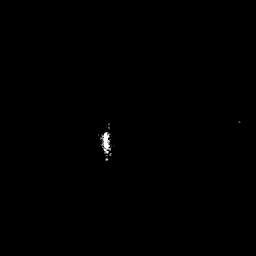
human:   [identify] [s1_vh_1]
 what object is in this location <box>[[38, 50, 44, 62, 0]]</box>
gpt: <ref>1 small ship at the center</ref>